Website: home-depot
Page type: delivery-shipping
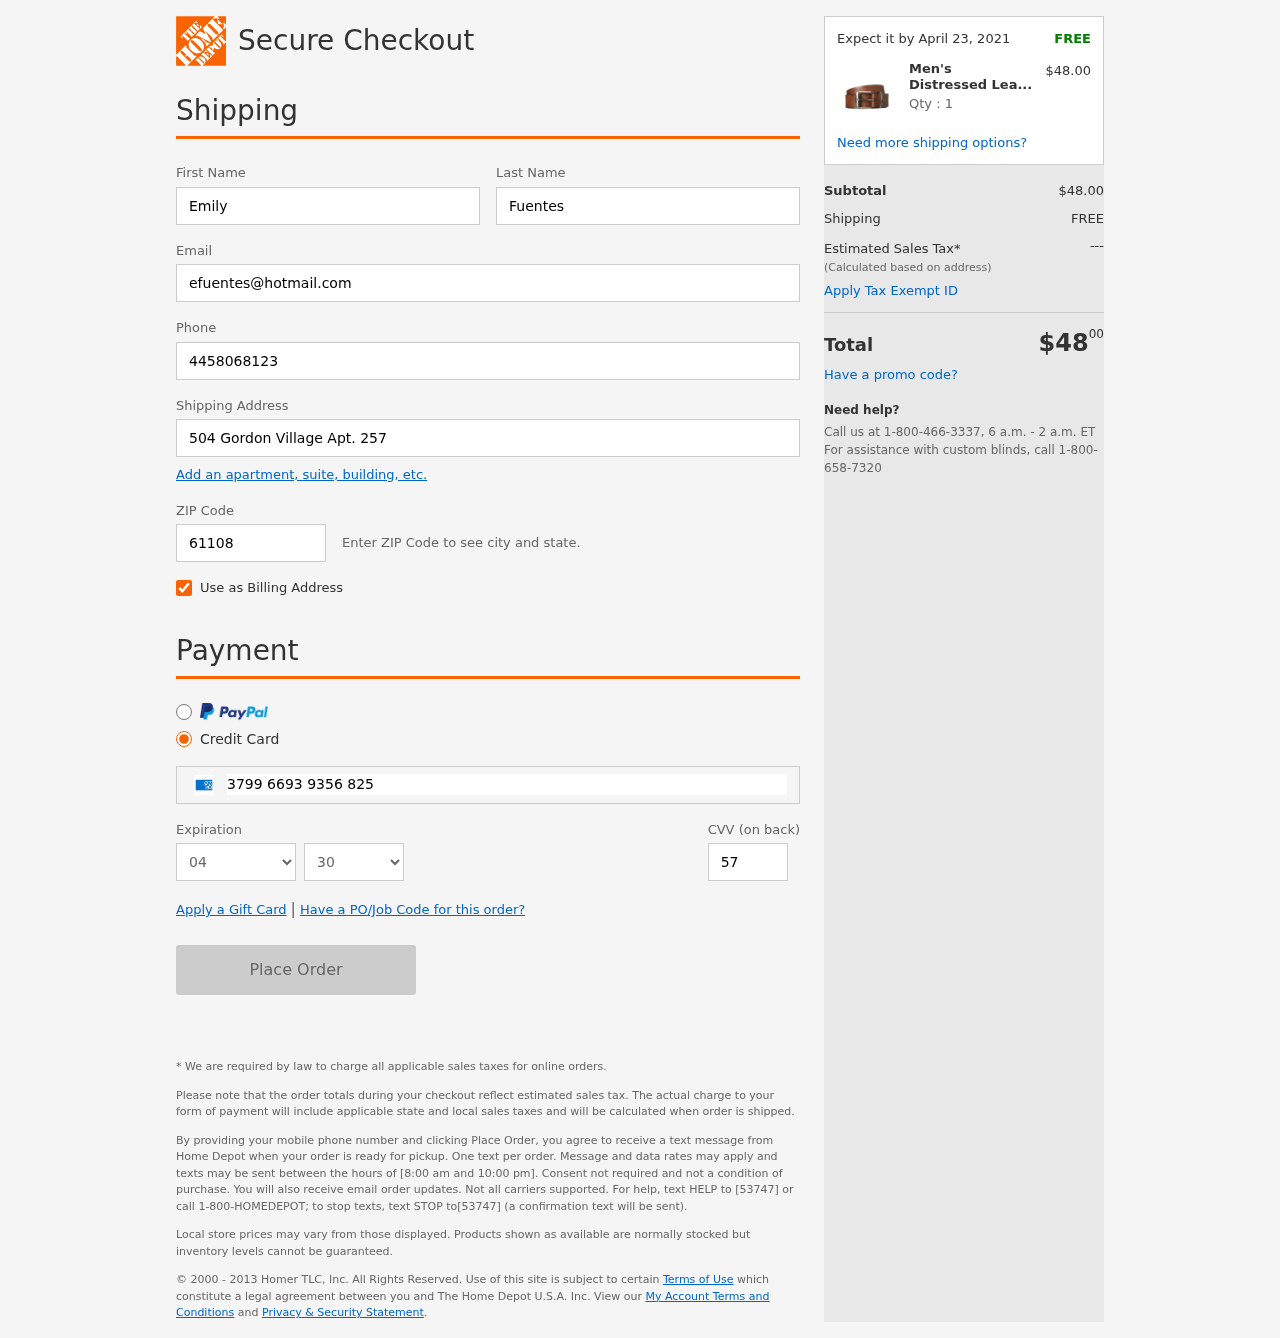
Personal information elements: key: PII_CARD_CVV
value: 5707
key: PII_CARD_EXPIRY_MONTH
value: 04
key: PII_CARD_EXPIRY_YEAR
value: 30
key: PII_CARD_NUMBER
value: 3799 6693 9356 825
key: PII_EMAIL
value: efuentes@hotmail.com
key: PII_FIRSTNAME
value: Emily
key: PII_LASTNAME
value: Fuentes
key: PII_PHONE
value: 4458068123
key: PII_POSTCODE
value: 61108
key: PII_STREET
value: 504 Gordon Village Apt. 257
Product elements: key: PRODUCT1_NAME
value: Men's Distressed Leather Casual Belt
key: PRODUCT1_PRICE
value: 48
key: PRODUCT1_QUANTITY
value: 1
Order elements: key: ORDER_DELIVERY_DATE
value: Expect it by April 23, 2021
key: ORDER_SUBTOTAL
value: $48.00
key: ORDER_SHIPPING_COST
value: FREE
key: ORDER_TOTAL
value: $4800